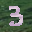
Label: 3